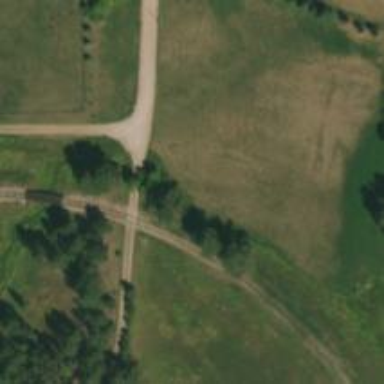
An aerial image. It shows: Culvert tunnel.